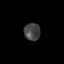
Tissue: skin
Cell type: Epithelial cells
Senescence score: 0.2591
Nuclear area (px): 274
Mean DAPI intensity: 68.259